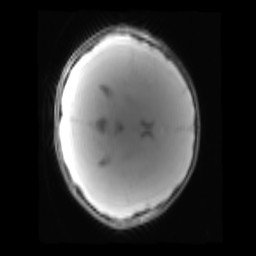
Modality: PDw
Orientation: axial
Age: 9
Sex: female
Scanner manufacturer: siemens
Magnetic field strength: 3 T
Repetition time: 0.25 s
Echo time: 0.00103 s